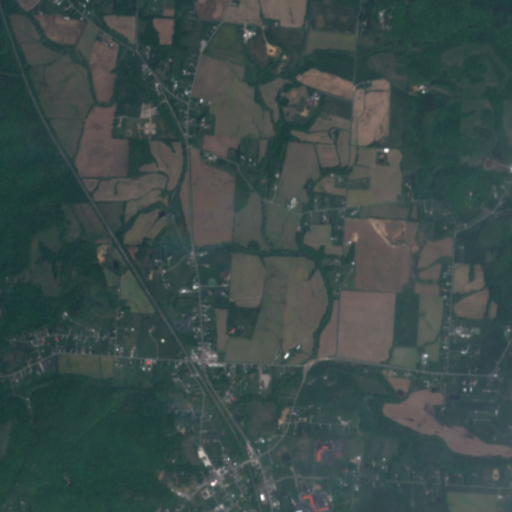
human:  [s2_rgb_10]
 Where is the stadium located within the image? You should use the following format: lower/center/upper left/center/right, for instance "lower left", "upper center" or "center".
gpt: The stadium is located in the lower center of the image.
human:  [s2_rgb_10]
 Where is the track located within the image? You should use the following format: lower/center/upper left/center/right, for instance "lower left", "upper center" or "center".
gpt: The track is located in the lower center of the image.
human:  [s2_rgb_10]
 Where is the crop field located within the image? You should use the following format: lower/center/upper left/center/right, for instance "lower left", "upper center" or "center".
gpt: There is no crop field in the image.